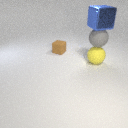
large yellow rubber sphere below large gray rubber sphere